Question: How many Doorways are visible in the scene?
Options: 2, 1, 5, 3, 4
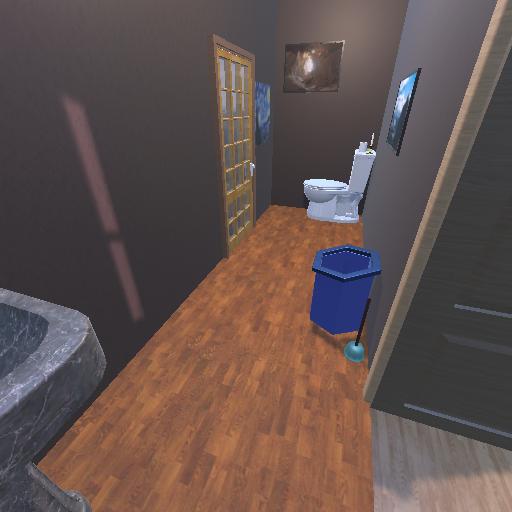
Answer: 2